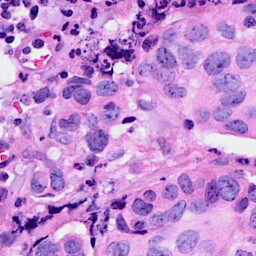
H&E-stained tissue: Breast